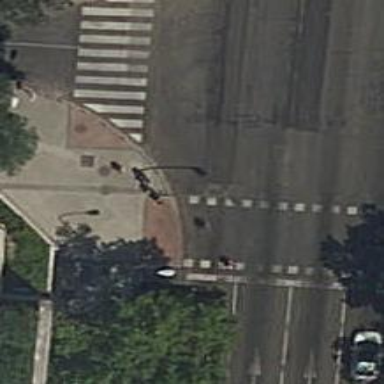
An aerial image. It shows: Road with traffic signals.